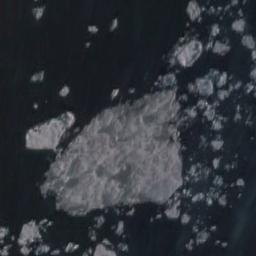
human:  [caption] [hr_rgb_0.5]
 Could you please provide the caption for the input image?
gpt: A large piece of sea ice float in the deep blue sea and there are a lot of small pieces of sea ice nearby .

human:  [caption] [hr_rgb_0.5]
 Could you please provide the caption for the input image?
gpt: Sea ice is surrounded by water .

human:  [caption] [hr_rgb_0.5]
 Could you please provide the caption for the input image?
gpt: There is a big ice and many small ice on the dark blue sea .

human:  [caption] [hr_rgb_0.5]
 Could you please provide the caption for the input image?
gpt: A large piece of ice and many small pieces of ice floating around it float on the deep blue sea .

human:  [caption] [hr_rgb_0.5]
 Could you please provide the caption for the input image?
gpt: There are many small pieces of sea ice and a larger one .